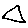
Label: triangle